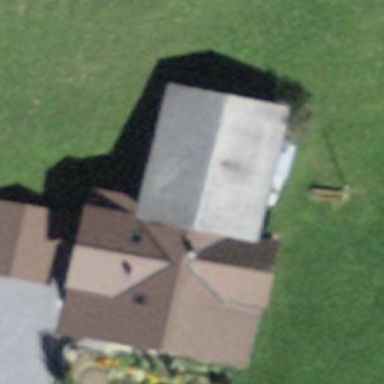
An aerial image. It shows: Rural barn.